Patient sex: F
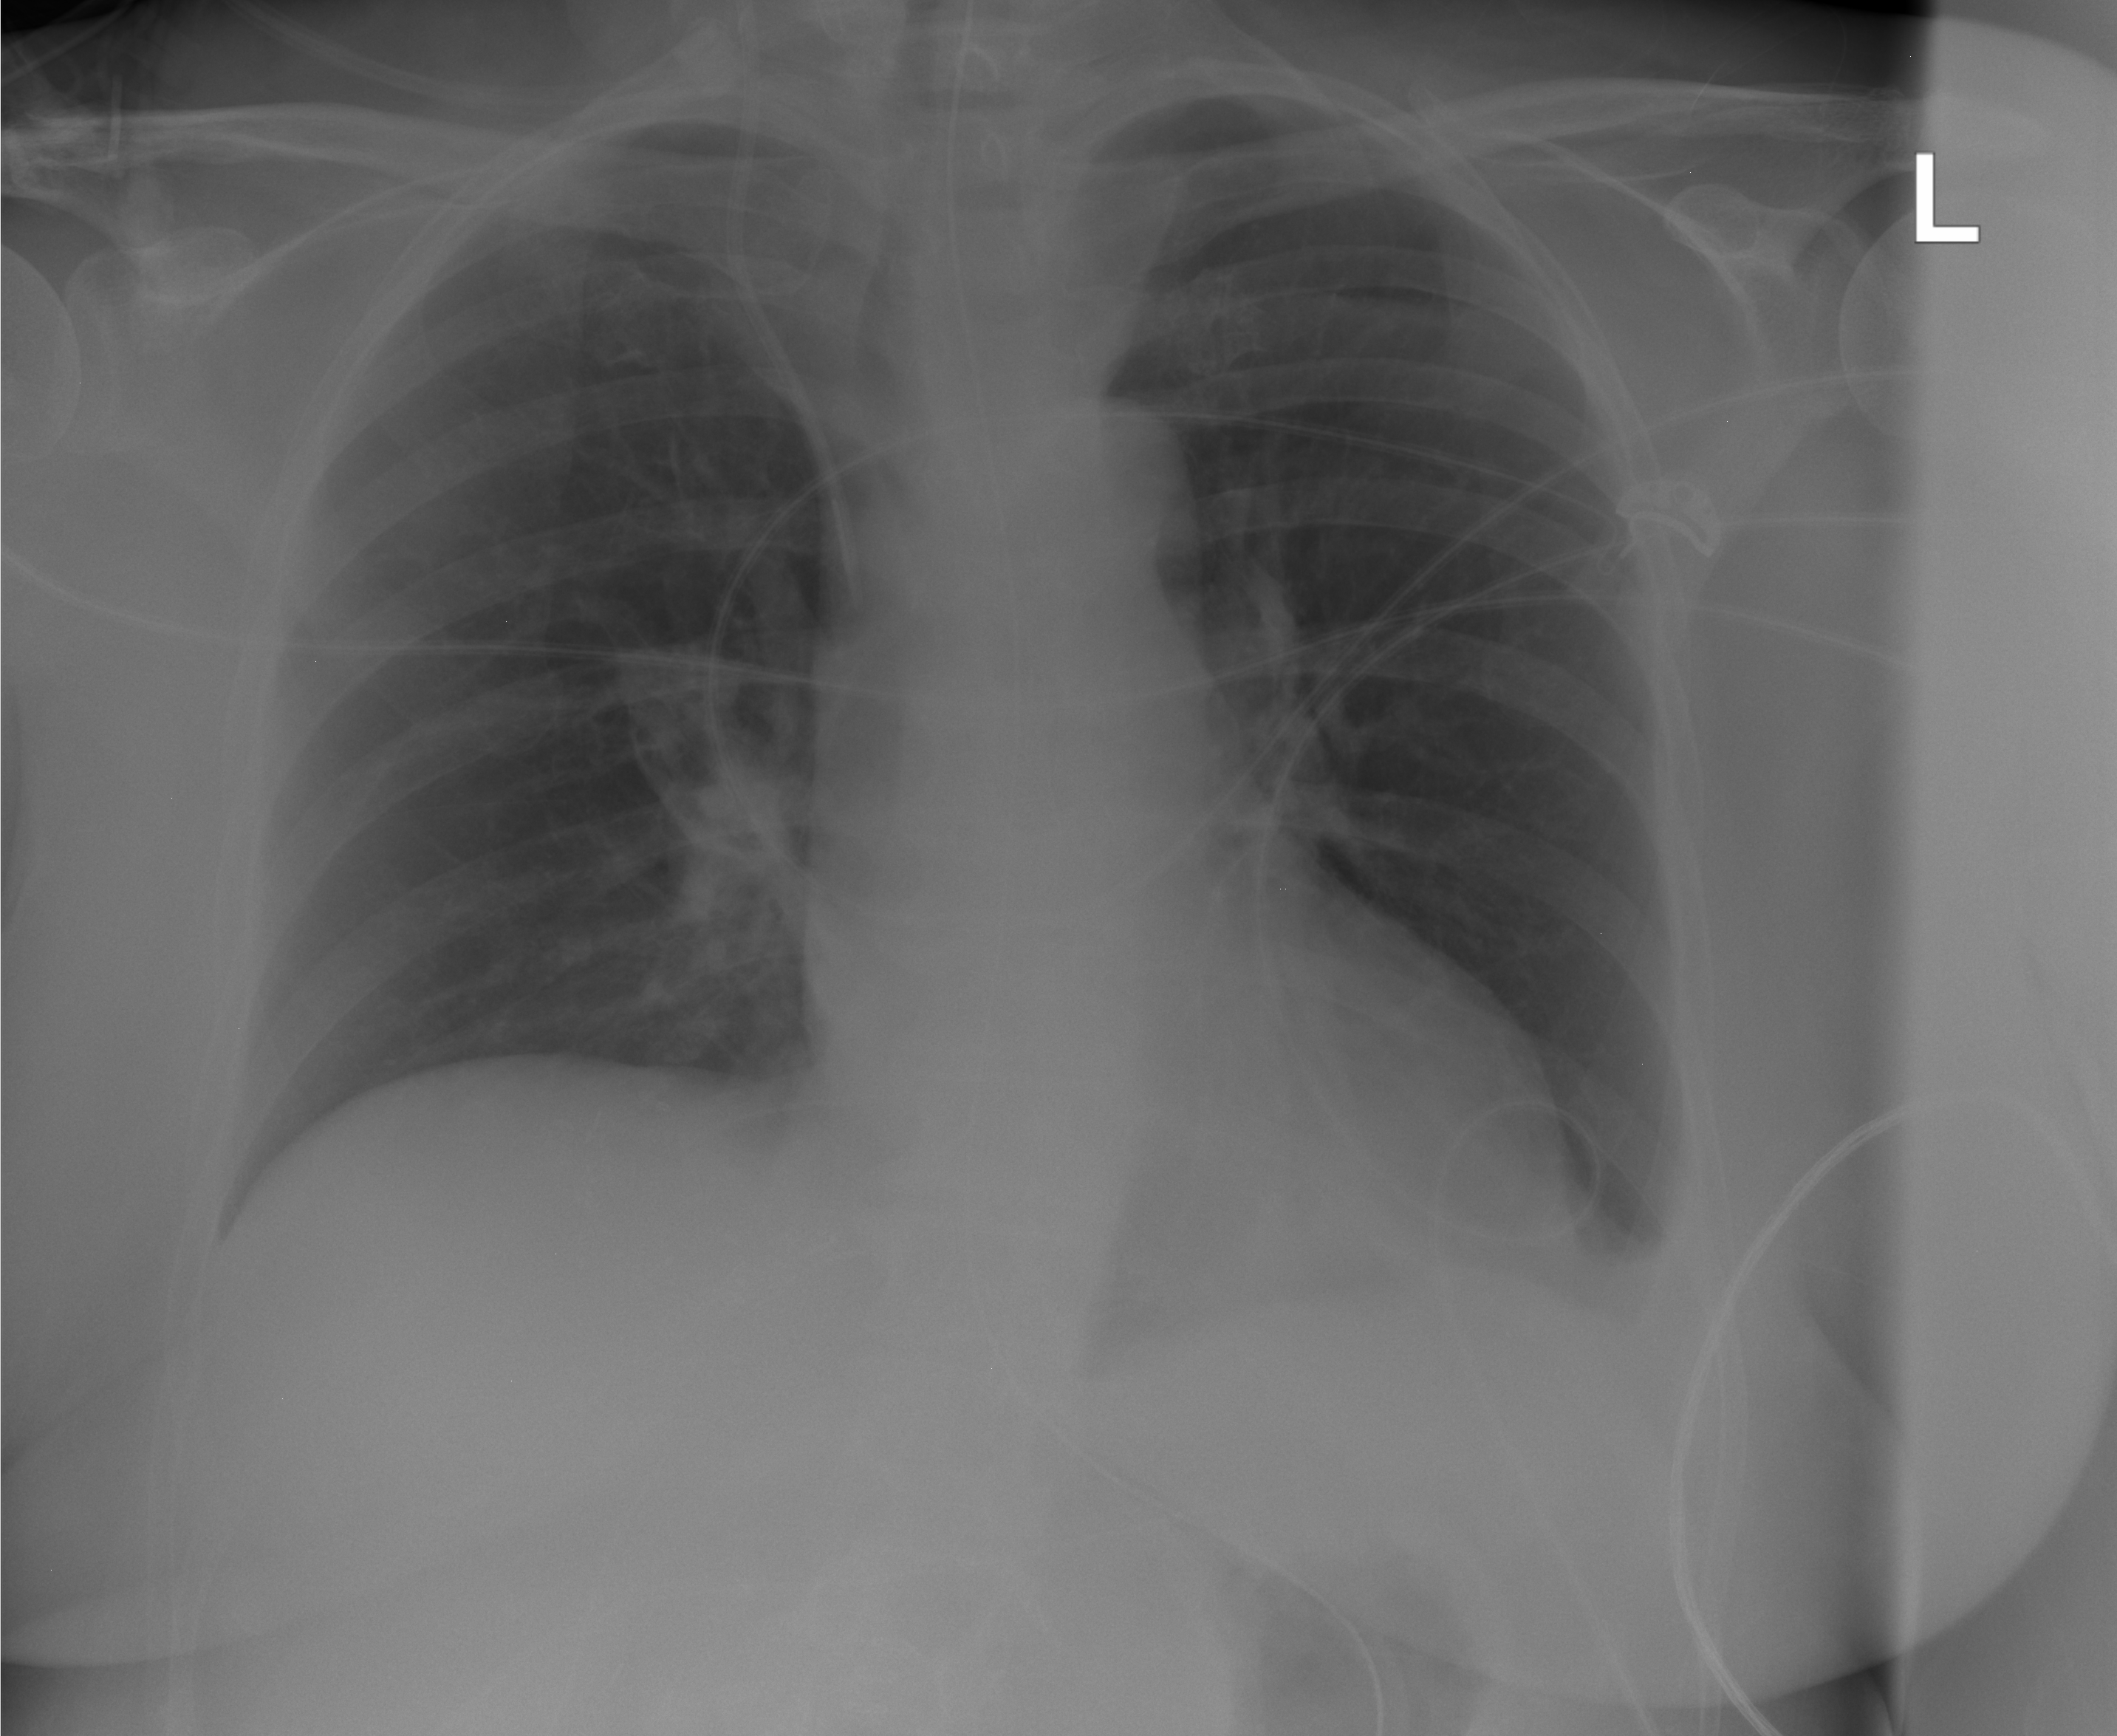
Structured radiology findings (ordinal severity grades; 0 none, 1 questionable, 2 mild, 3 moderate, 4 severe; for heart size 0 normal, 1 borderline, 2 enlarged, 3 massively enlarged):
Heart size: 0
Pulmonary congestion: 0
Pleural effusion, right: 0
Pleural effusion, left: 2
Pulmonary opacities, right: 0
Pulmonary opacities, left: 0
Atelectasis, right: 0
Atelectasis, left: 0